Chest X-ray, PA view. Patient: 77 years old, sex F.
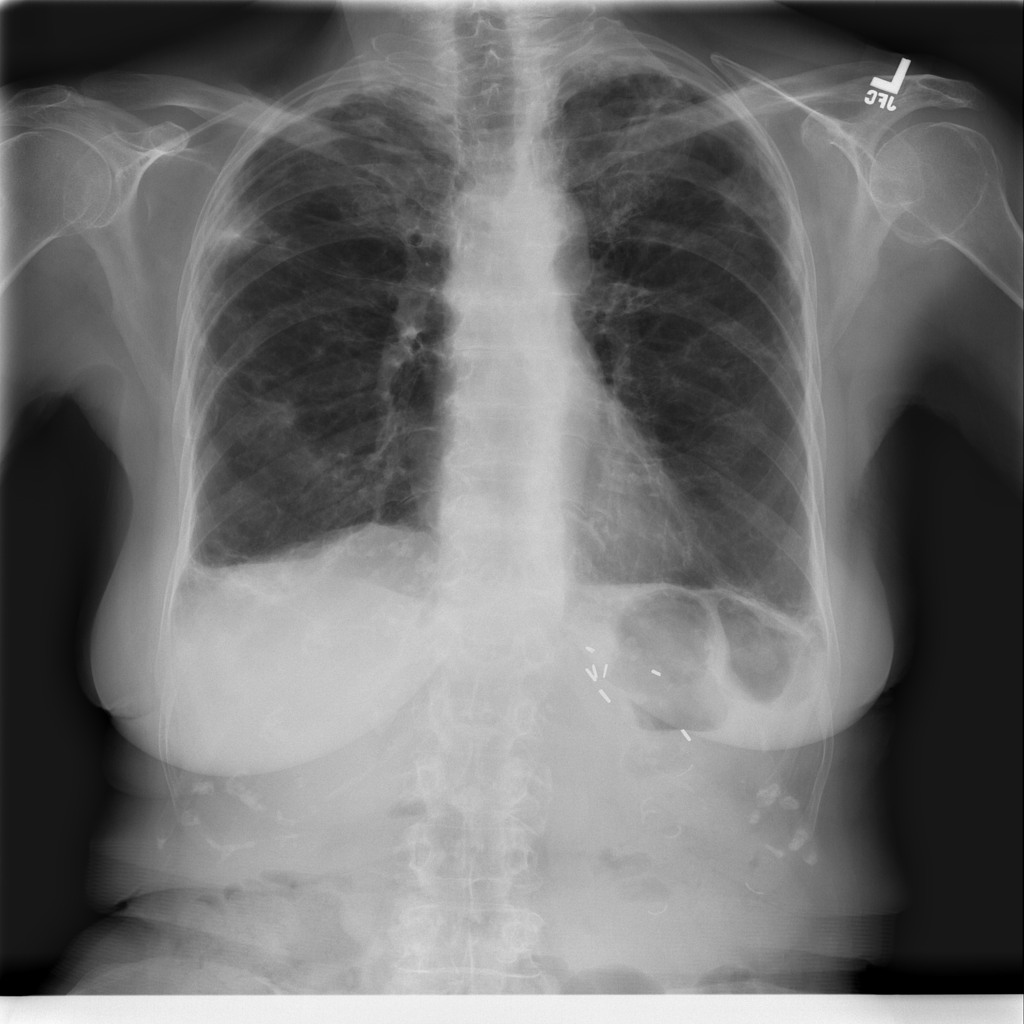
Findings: Fibrosis